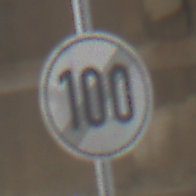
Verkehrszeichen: EndeGeschwindigkeit100
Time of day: Midday
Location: Roofed (Beach)
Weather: Overcast
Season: NotSpecified
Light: Natural